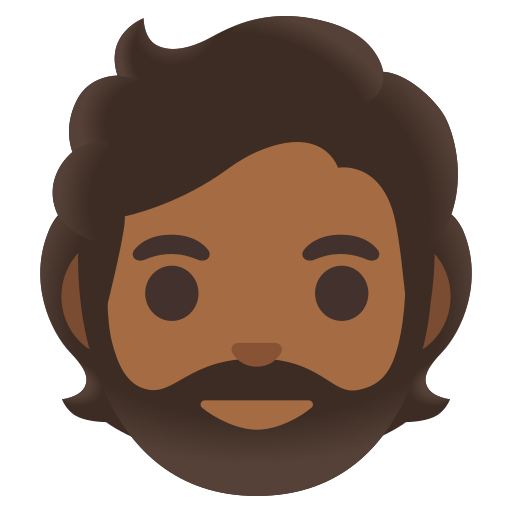
Emoji: 🧔🏾